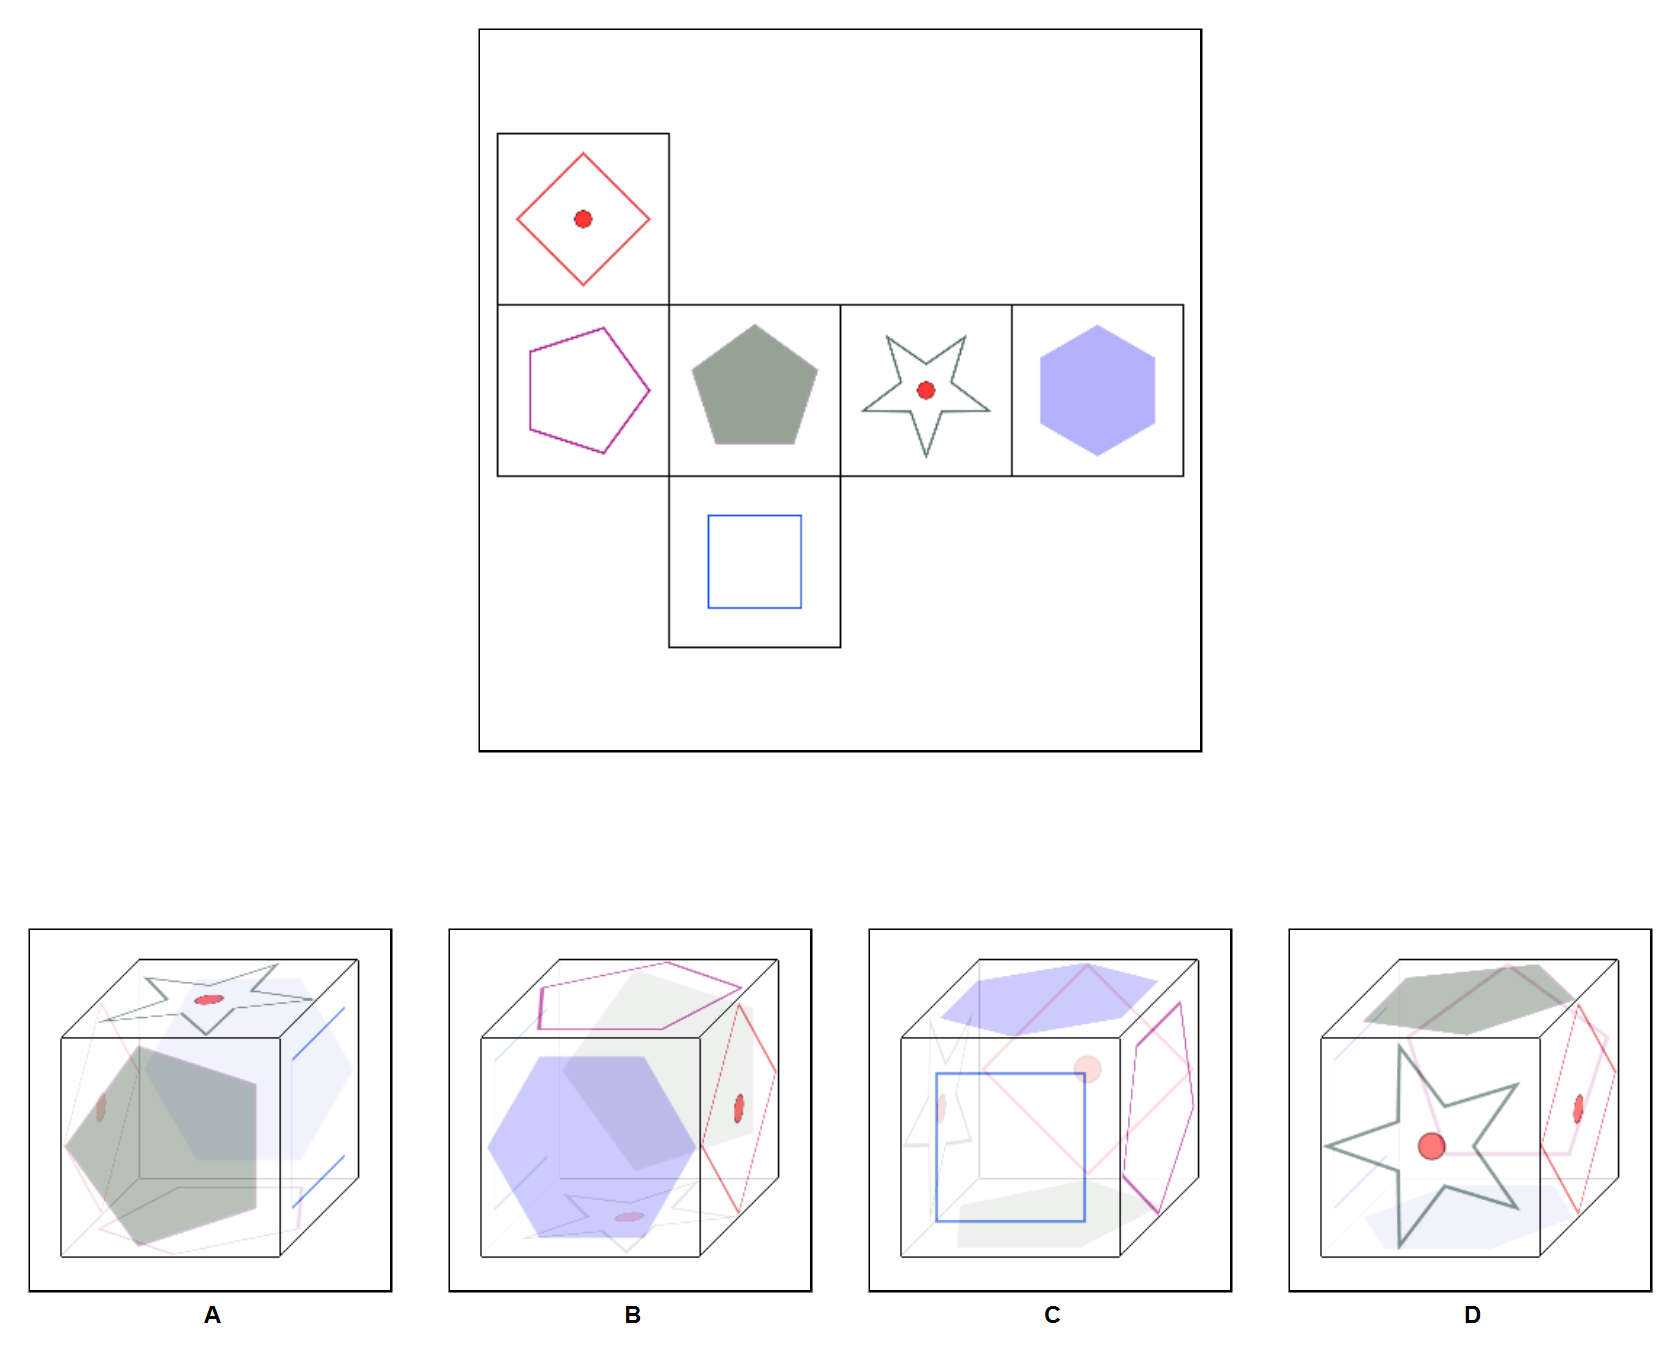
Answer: B